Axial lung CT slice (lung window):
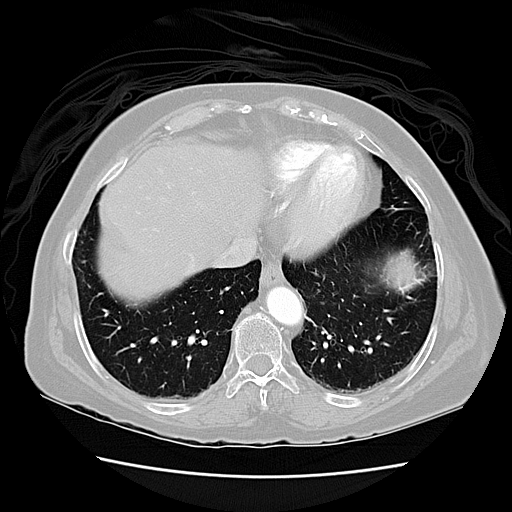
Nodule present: no